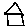
Label: house